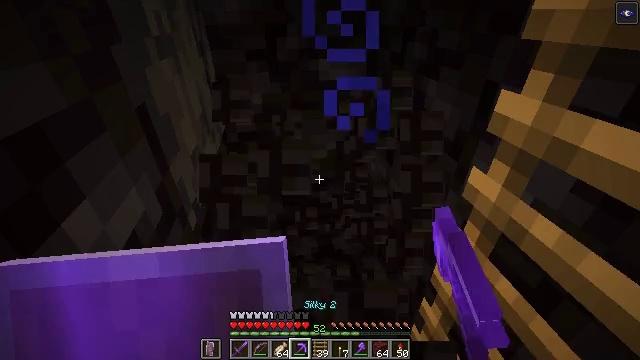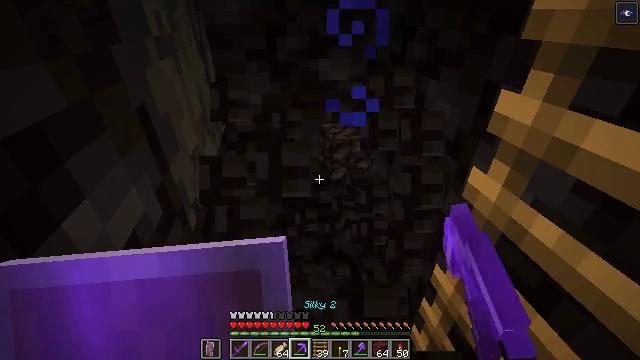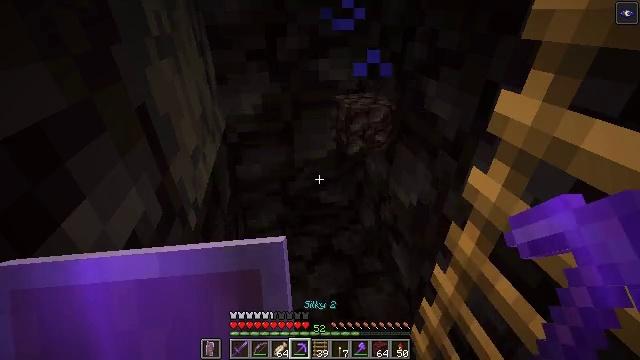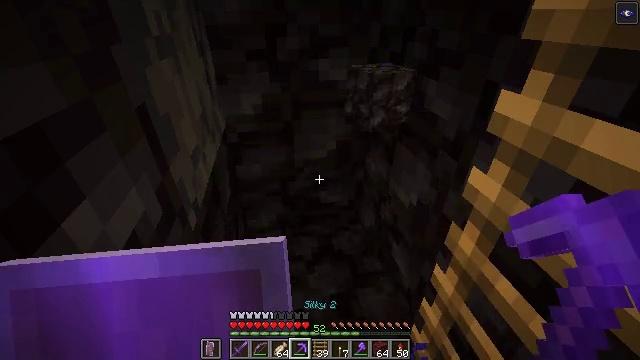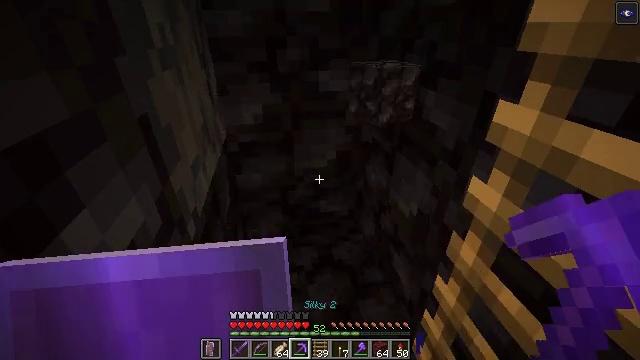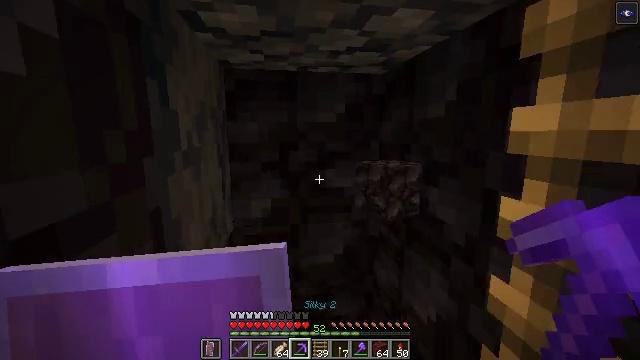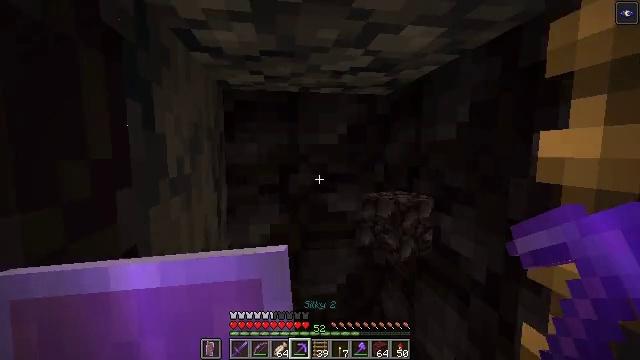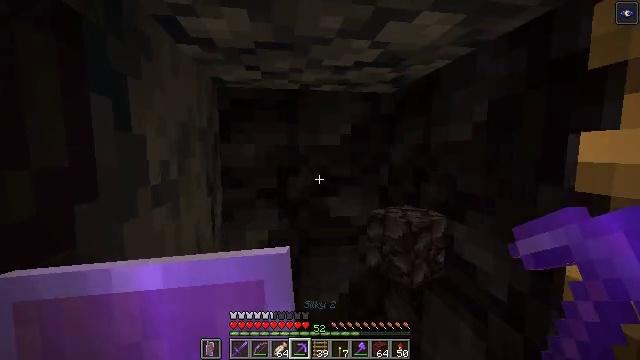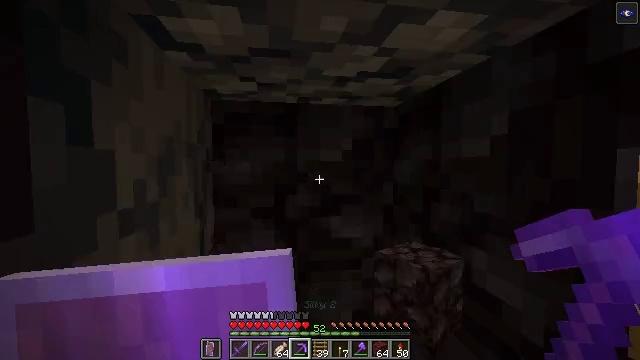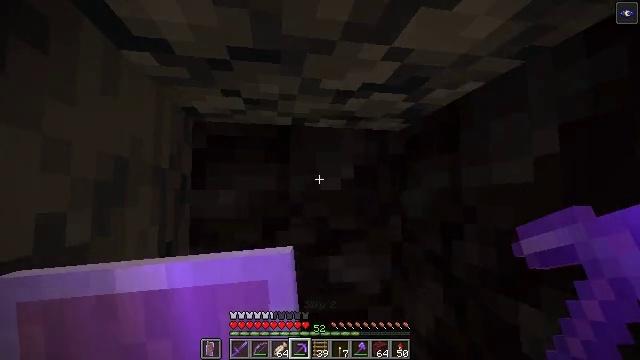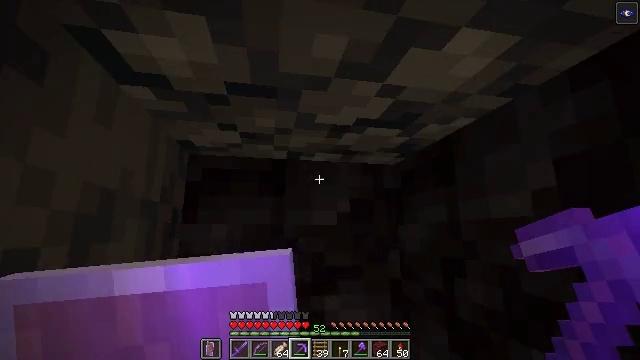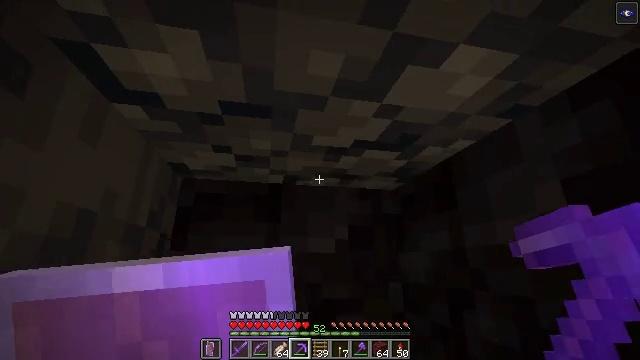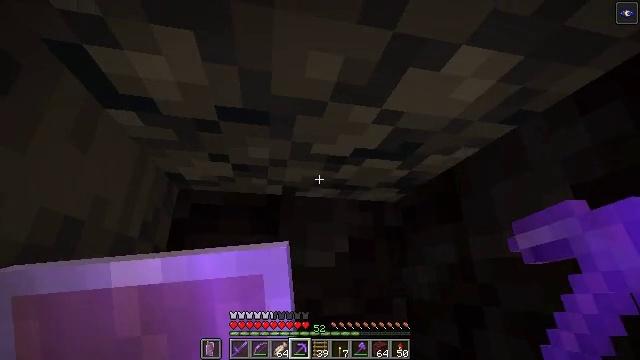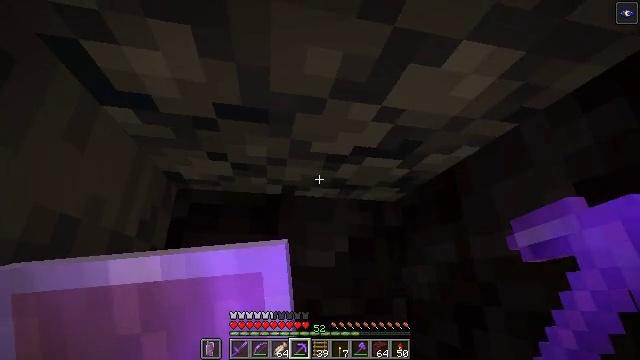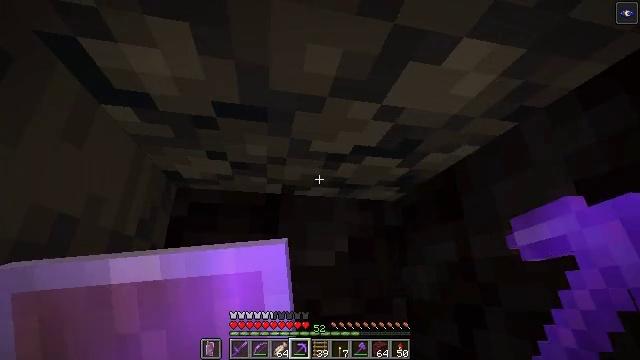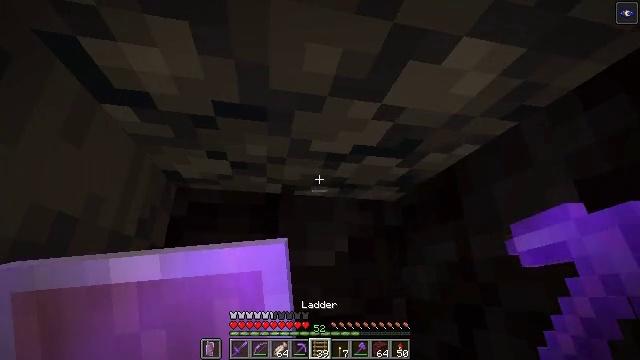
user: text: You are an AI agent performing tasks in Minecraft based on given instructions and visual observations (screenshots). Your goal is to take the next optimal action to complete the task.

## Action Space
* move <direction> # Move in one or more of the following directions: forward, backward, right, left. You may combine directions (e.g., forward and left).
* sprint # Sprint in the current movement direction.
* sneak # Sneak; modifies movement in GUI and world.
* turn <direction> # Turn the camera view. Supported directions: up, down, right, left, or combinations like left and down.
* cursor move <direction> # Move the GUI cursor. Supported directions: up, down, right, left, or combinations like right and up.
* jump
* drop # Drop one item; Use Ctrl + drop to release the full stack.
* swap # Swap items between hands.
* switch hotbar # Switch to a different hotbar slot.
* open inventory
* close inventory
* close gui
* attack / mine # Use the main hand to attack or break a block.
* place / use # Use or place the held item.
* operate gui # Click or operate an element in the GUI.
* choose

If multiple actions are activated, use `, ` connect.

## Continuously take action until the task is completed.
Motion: motion action
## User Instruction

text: Collect basalt for building.
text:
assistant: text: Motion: no_op
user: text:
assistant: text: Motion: no_op
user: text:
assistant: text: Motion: no_op
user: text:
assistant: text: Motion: turn up
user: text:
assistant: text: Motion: turn left and up
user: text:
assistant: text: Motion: move forward, turn up
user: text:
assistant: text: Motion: move forward
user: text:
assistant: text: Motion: move forward, turn up
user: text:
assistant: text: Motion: turn up
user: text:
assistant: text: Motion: turn up
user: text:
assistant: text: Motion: turn up
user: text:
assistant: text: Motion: turn up
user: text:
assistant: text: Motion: no_op
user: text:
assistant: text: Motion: no_op
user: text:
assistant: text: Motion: no_op
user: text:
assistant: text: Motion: no_op
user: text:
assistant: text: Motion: turn up
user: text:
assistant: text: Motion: turn up
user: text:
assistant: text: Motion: turn up
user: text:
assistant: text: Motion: no_op
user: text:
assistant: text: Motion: no_op
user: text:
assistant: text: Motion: no_op
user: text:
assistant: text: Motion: turn up
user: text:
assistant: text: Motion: turn up
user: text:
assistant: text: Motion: turn up
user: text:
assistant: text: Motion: turn up
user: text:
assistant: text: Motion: turn up
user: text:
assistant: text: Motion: no_op
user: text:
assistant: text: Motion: no_op
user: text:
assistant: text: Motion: no_op